Interaction volume radius: 10 \u00c5
Interaction volume height: 30 \u00c5
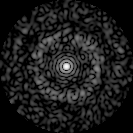
Disorder parameter: 0.8336